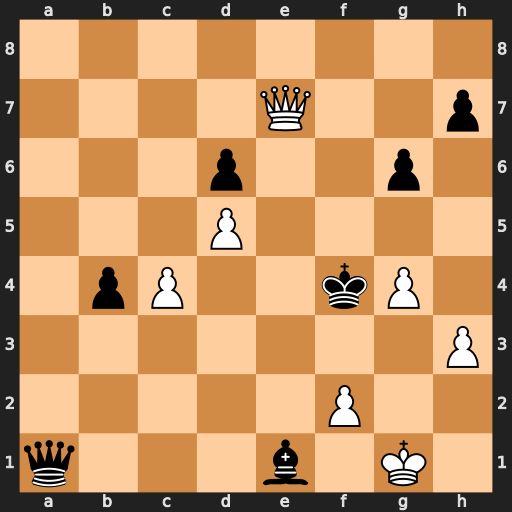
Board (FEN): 8/4Q2p/3p2p1/3P4/1pP2kP1/7P/5P2/q3b1K1
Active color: w
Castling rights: -
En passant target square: -
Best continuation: Qe3#